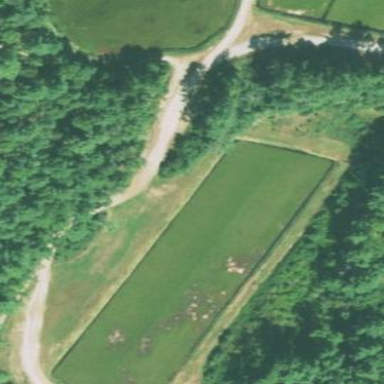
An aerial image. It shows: Farmland with cranberries as the crop.